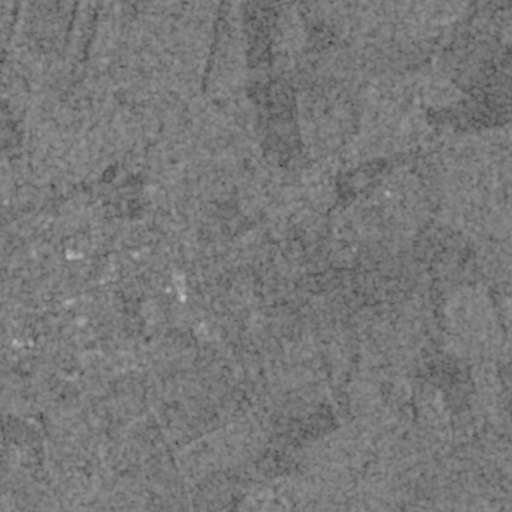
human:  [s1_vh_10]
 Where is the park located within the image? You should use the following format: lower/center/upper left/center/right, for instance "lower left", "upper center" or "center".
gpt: The park is located in the lower left of the image.
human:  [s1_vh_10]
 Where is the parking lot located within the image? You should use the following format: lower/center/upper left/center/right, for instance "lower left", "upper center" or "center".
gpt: The parking lot is located in the center left of the image.
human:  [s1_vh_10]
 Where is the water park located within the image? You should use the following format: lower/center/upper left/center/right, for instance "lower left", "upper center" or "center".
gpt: The water park is located in the center left of the image.
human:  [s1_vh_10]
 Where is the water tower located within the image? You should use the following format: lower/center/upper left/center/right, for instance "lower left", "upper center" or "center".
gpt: The water tower is located in the center of the image.
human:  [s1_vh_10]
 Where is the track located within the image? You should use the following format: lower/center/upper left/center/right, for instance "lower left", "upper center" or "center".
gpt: There is no track in the image.

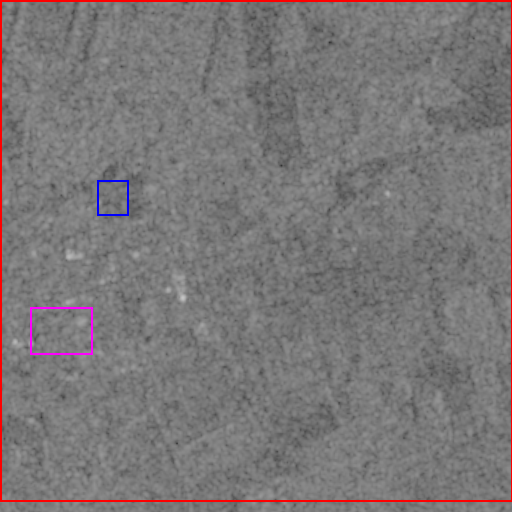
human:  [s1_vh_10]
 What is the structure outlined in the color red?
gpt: The structure outlined in red is a crop field.
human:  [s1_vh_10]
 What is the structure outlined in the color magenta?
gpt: The structure outlined in magenta is a park.
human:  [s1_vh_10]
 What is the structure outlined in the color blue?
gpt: The structure outlined in blue is a water park.
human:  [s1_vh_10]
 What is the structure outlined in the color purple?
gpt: There is no purple outline.